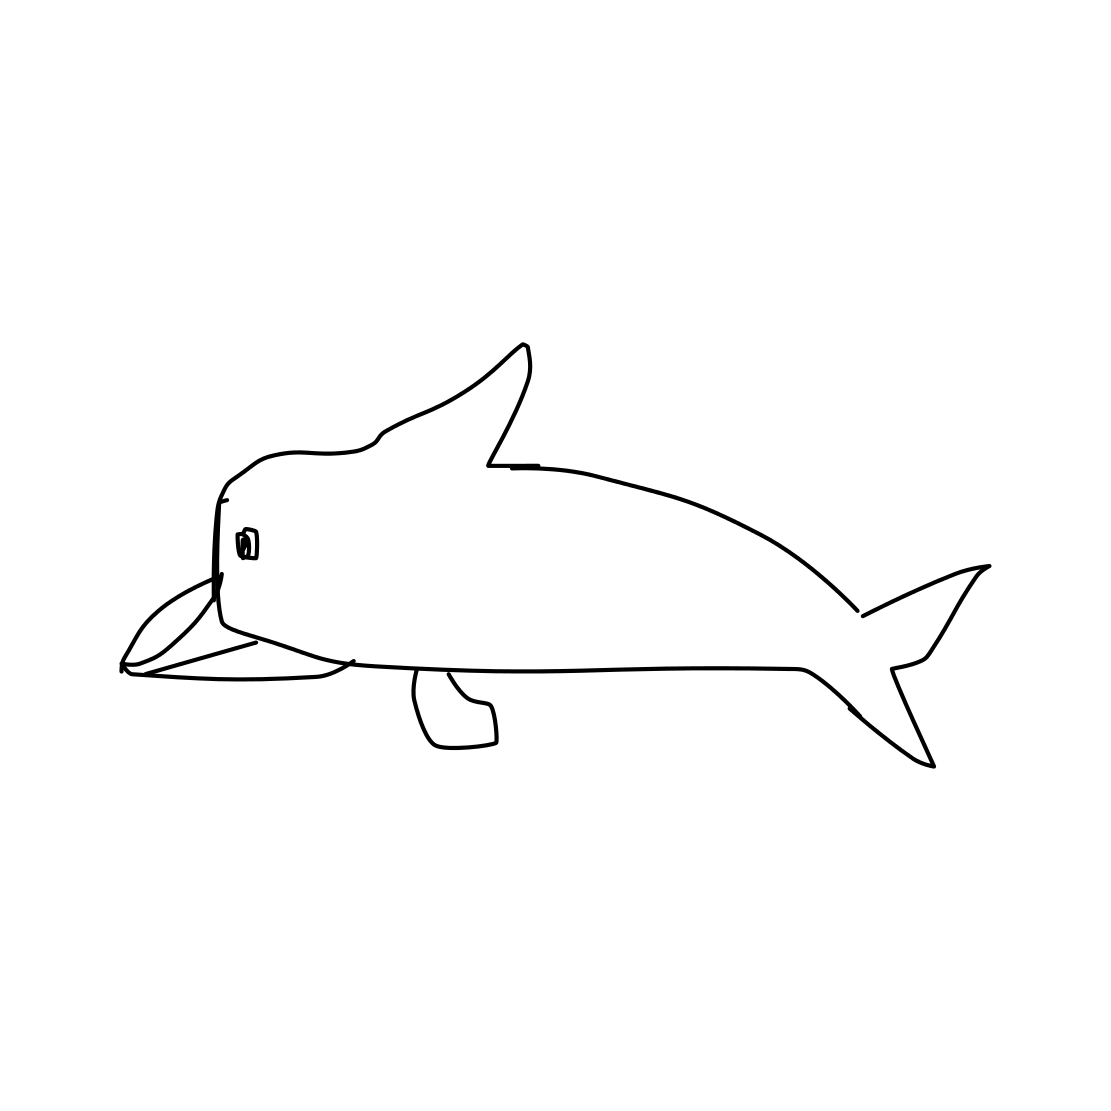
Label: dolphin